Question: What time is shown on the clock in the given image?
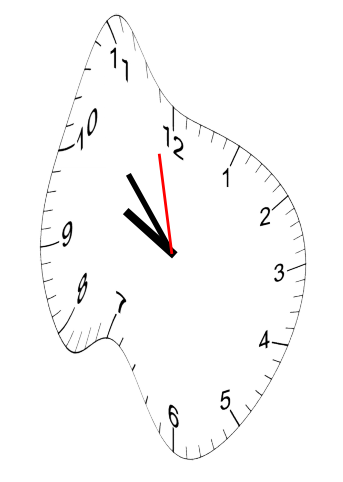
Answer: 09:52:58